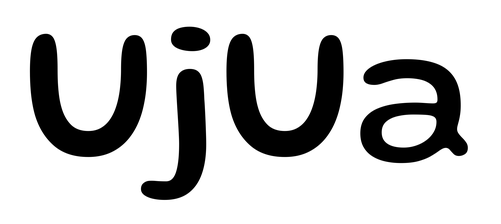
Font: Gluten_Regular